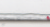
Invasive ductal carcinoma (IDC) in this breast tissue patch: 0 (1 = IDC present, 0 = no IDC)